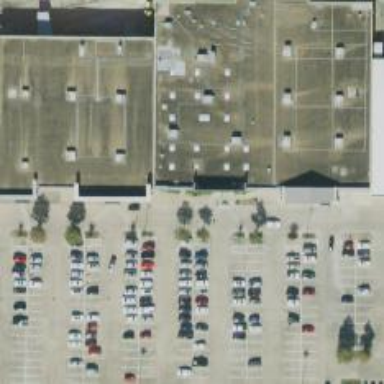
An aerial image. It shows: Parking space is available.